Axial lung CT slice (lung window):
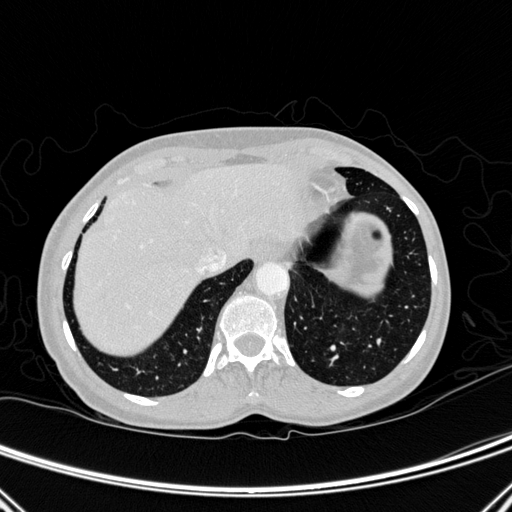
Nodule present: no